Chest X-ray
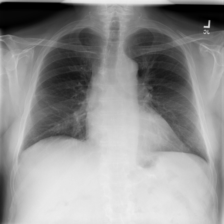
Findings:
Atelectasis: negative
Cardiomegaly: negative
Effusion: negative
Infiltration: negative
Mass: negative
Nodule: negative
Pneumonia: negative
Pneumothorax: negative
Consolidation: negative
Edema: negative
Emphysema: negative
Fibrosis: negative
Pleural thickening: negative
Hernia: negative